Question: I'm trying to remove or set transparent the horizontal bars separating each item in the navigation drawer menu.
Here is a screenshot from my app:

I want to remove or set same color as background color or set as transparent those horizontal grey bars.
Here's my XML code:
custom_drawer_item.xml
'''
<.?xml version="1.0" encoding="utf-8"?>
<.RelativeLayout xmlns:android="http://schemas.android.com/apk/res/android"
android:layout_width="fill_parent"
android:layout_height="fill_parent"
android:background="#edf7f2"
android:divider="@android:color/transparent">
<!-- Accounts -->
<LinearLayout
android:id="@+id/spinnerLayout"
android:layout_width="fill_parent"
android:layout_height="wrap_content"
android:layout_marginTop="0dp"
android:orientation="vertical"
android:divider="@android:color/transparent" >
<Spinner
android:id="@+id/drawerSpinner"
android:layout_width="fill_parent"
android:layout_height="0dp"
android:layout_weight="1" />
</LinearLayout>
<LinearLayout
android:id="@+id/headerLayout"
android:layout_width="fill_parent"
android:layout_height="wrap_content"
android:layout_marginTop="20dp"
android:orientation="vertical"
android:divider="@android:color/transparent">
<!-- Representing the category title in the navigation drawer -->
<TextView
android:id="@+id/drawerTitle"
android:layout_width="wrap_content"
android:layout_height="wrap_content"
android:textColor="#96ca2d"
android:textAppearance="?android:attr/textAppearanceSmall"
android:divider="@android:color/transparent" />
<View
android:layout_width="match_parent"
android:layout_height="2dp"
android:layout_marginBottom="1dp"
android:layout_marginTop="1dp"
android:divider="@android:color/transparent">
</View>
</LinearLayout>
<LinearLayout
android:id="@+id/itemLayout"
android:layout_width="fill_parent"
android:layout_height="wrap_content"
android:layout_alignParentLeft="true"
android:layout_marginTop="0dp"
android:orientation="vertical"
android:divider="@android:color/transparent" >
<LinearLayout
android:layout_width="fill_parent"
android:layout_height="wrap_content"
android:minHeight="50dp"
android:divider="@android:color/transparent">
<ImageView
android:id="@+id/drawer_icon"
android:layout_width="wrap_content"
android:layout_height="wrap_content" />
<!-- Menu Items -->
<TextView
android:id="@+id/drawer_itemName"
android:layout_width="wrap_content"
android:layout_height="wrap_content"
android:textColor="#4bb5c1"
android:textAppearance="?android:attr/textAppearanceLarge"
/>
</LinearLayout>
<View
android:layout_width="match_parent"
android:layout_height="1dp"
android:layout_marginBottom="0dp"
android:layout_marginLeft="10dp"
android:layout_marginRight="10dp"
android:layout_marginTop="0dp"
android:divider="@android:color/transparent">
</View>
</LinearLayout>
<./RelativeLayout>
'''
drawer_list_item.xml
'''
<.TextView xmlns:android="http://schemas.android.com/apk/res/android"
android:id="@android:id/text1"
android:layout_width="match_parent"
android:layout_height="match_parent"
android:gravity="center_vertical"
android:minHeight="?android:attr/listPreferredItemHeightSmall"
android:paddingLeft="16dp"
android:paddingRight="16dp"
android:textAppearance="?android:attr/textAppearanceListItemSmall"
android:textColor="#4bb5c1"
android:divider="@android:color/transparent"
/>
'''
drawer_layout.xml
'''
<.?xml version="1.0" encoding="utf-8"?>
<.RelativeLayout xmlns:android="http://schemas.android.com/apk/res/android"
android:layout_width="match_parent"
android:layout_height="60dp"
android:background="?android:attr/activatedBackgroundIndicator"
android:divider="@android:color/transparent">
<ImageView
android:id="@+id/button"
android:layout_width="190dp"
android:layout_height="40dp"
android:layout_alignParentLeft="true"
android:layout_centerVertical="true"
android:contentDescription="descri imagem"
android:paddingBottom="10dp"
android:paddingLeft="10dp"
android:paddingRight="10dp"
android:paddingTop="10dp" />
<./RelativeLayout>
'''
PS; Don't mind the '.' (dot) in the xml code, it's there just to enforce SO to show those lines otherwise for some reason those lines wouldn't be shown in my question.
Thanks!
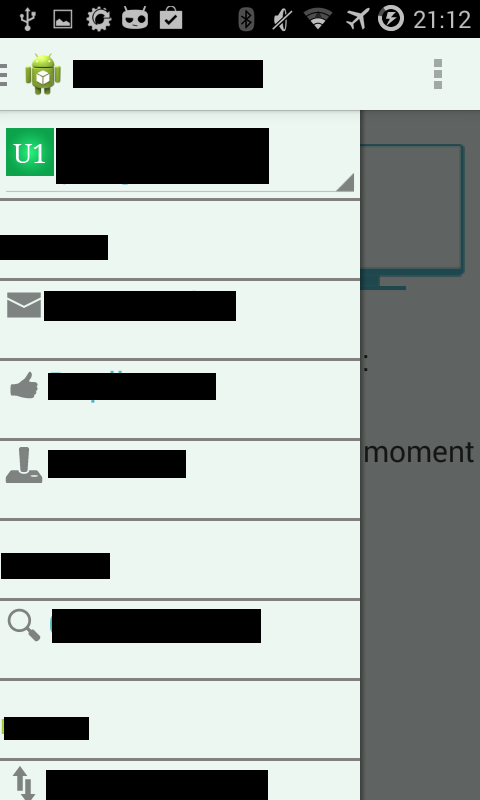
Answer: in your layout of activity that contains navigation drawer in the listview put these lines
'''
android:divider="@android:color/transparent"
android:dividerHeight="0dp"
'''